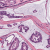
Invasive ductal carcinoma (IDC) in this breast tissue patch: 1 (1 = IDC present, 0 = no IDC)